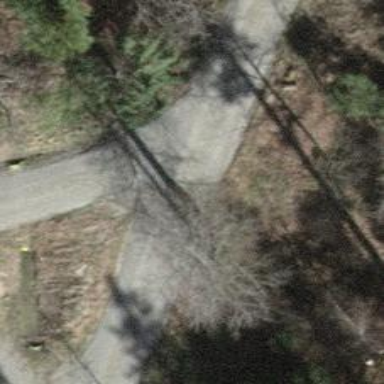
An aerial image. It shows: Compacted track road with grade3 tracktype.